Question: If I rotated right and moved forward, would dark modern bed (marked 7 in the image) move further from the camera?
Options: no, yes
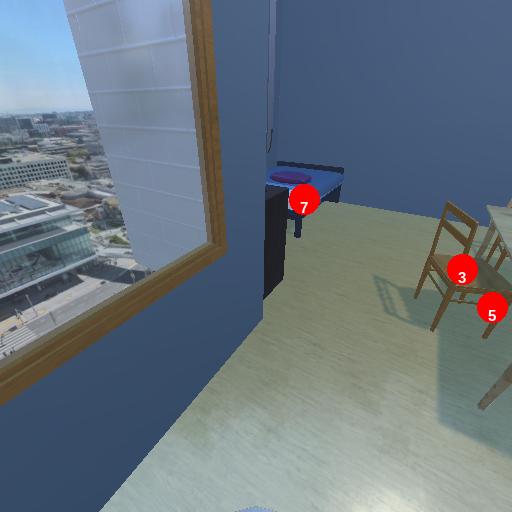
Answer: no